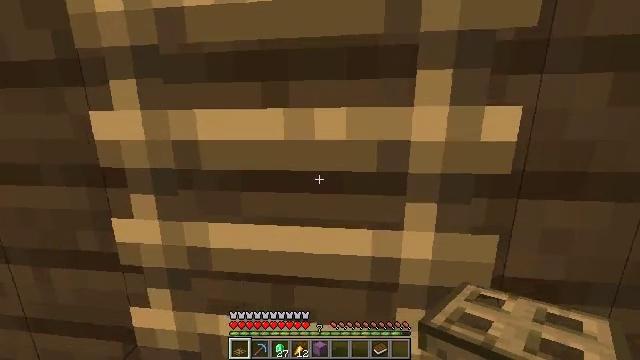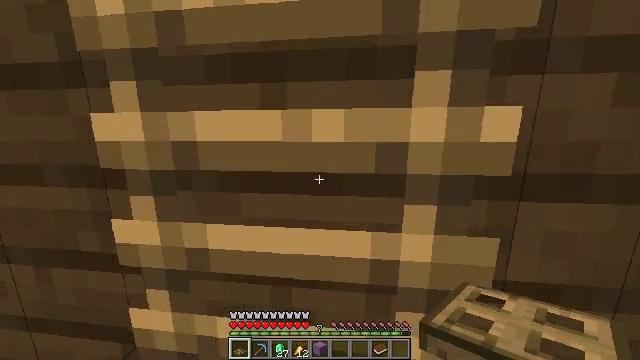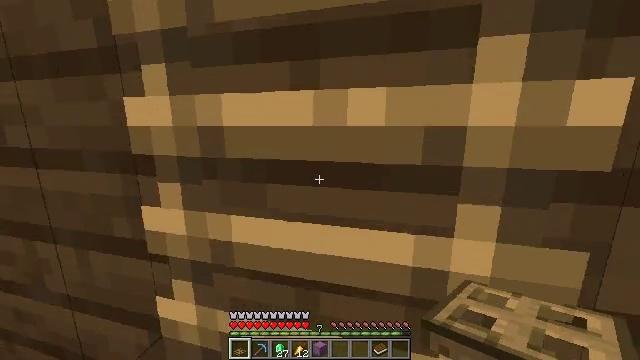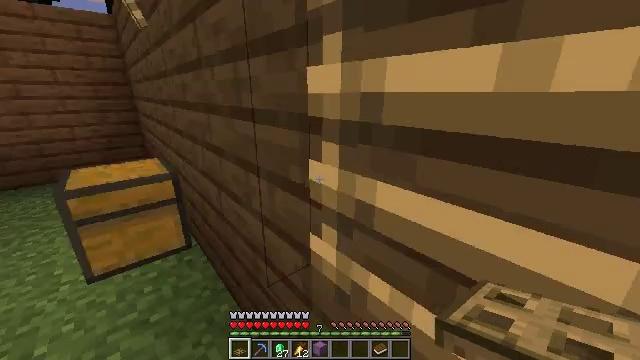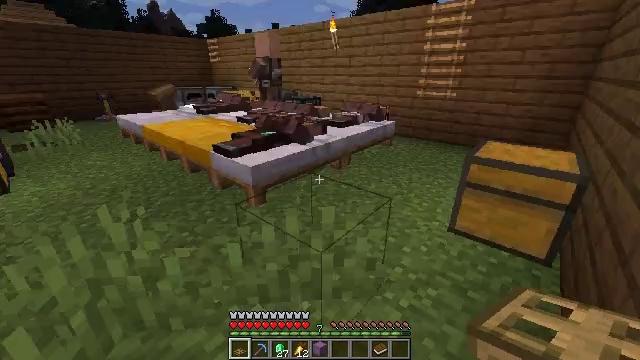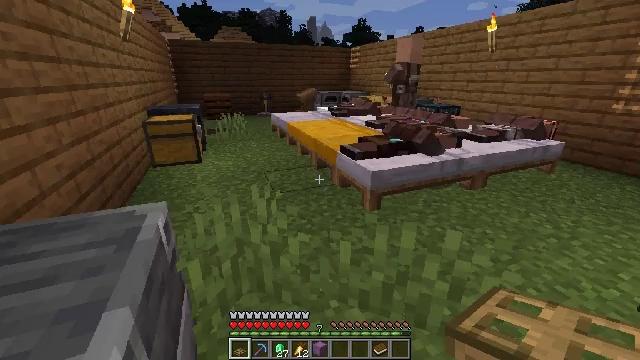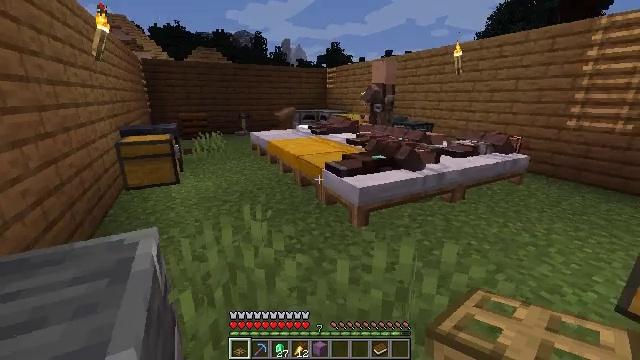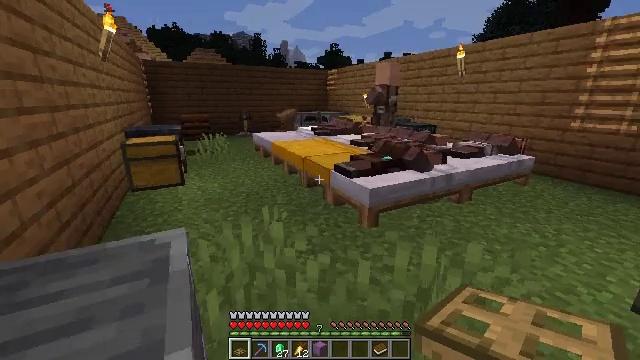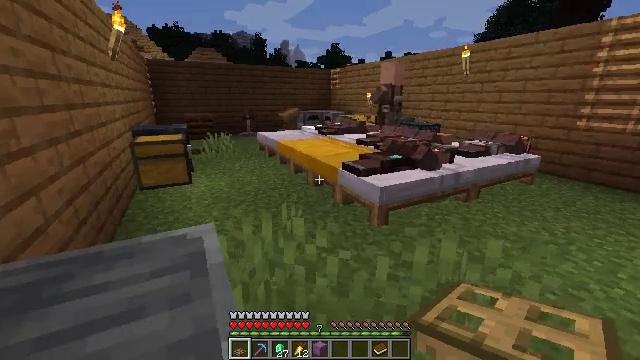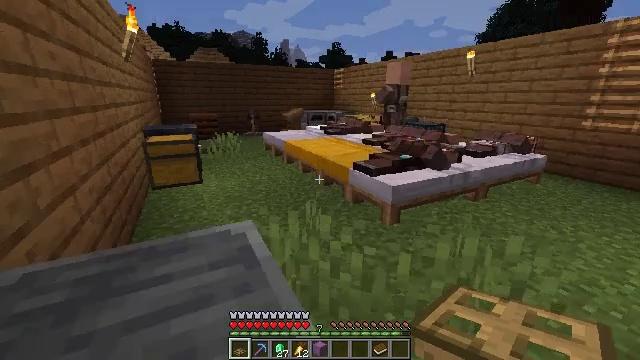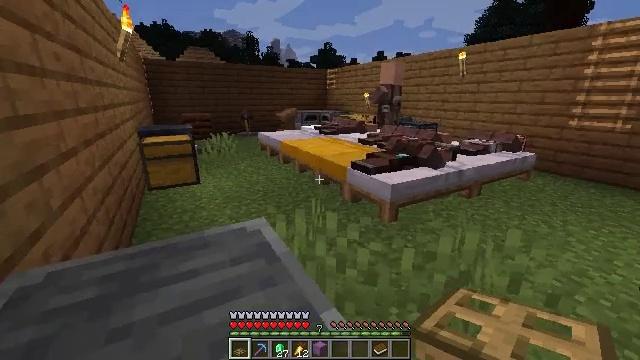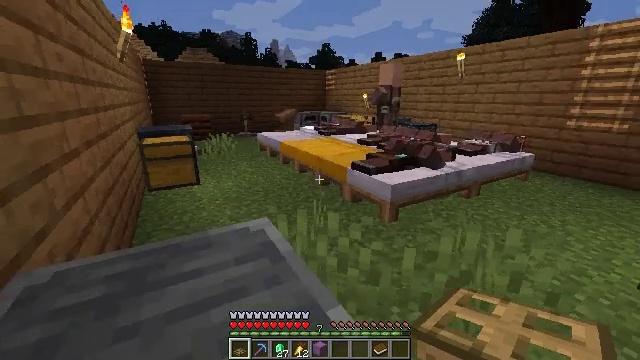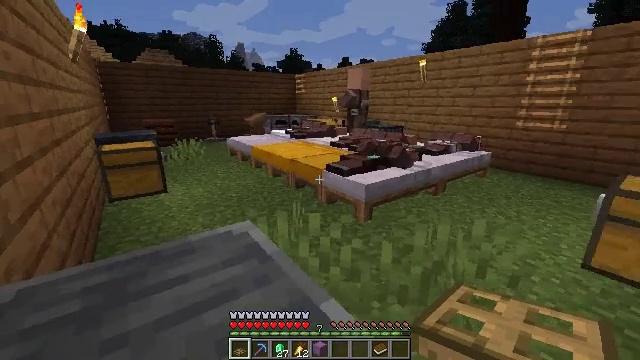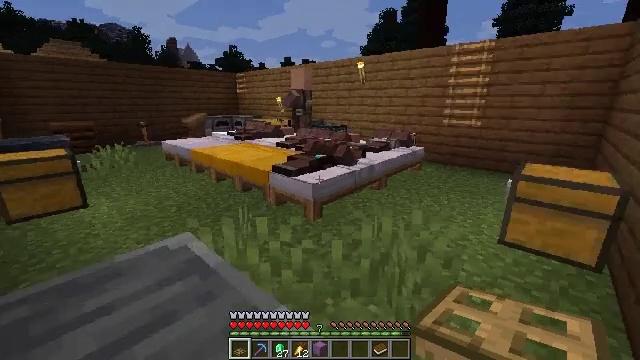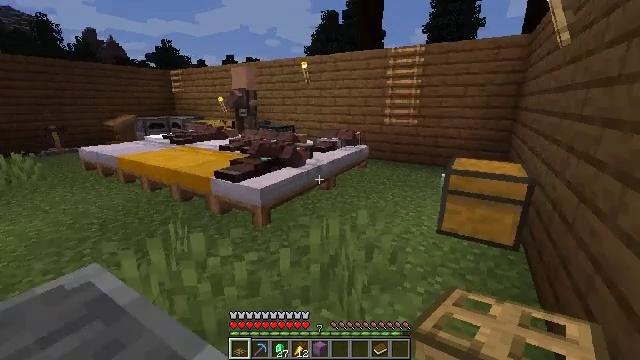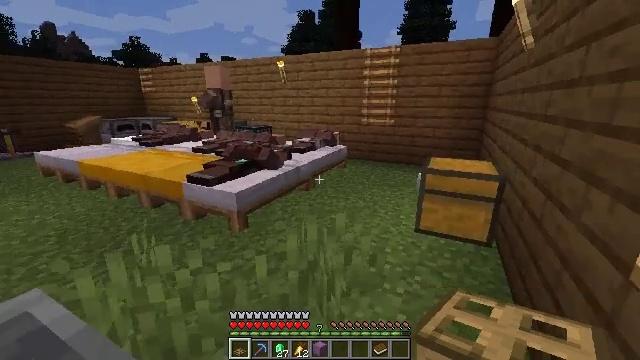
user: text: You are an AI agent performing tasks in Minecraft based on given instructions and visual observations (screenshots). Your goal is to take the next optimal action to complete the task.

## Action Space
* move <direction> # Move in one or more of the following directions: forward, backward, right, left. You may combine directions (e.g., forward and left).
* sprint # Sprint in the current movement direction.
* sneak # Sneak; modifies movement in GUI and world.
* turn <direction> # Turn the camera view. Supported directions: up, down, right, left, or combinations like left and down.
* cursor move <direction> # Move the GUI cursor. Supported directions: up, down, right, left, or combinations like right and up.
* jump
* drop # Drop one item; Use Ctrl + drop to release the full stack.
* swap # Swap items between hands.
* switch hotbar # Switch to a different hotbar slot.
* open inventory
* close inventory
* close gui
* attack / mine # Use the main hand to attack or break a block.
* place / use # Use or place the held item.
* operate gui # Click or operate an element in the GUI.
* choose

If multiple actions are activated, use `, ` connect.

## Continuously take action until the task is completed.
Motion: motion action
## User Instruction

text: Craft an ender pearl.
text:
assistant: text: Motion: move forward
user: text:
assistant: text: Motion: turn left and down
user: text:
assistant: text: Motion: turn left and down
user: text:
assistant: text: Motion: turn left and down
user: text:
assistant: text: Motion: move left, turn left and up
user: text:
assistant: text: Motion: move left, turn right and up
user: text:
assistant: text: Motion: move left
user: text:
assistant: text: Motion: move left
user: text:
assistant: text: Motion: move forward and move left
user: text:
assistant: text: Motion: move forward and move left, turn right
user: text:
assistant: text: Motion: move forward and move left
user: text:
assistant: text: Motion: move forward, sprint, turn right
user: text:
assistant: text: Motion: move forward, sprint, turn right
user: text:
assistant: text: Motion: move forward, sprint, turn right
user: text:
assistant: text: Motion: move forward, sprint, turn right
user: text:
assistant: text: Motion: move forward, sprint
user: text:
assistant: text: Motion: move forward, sprint
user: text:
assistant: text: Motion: move forward, sprint
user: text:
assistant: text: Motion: move forward, sprint
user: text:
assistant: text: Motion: move forward, sprint
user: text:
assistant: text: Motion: move forward, sprint
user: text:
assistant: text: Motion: move forward, open inventory
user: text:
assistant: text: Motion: move forward, open inventory
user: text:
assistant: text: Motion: move forward, cursor move right, open inventory
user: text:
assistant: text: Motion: cursor move right
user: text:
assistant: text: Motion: cursor move right
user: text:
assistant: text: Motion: no_op
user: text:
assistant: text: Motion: no_op
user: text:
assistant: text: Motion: no_op
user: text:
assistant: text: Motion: cursor move down